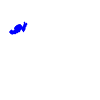
Particle: electron